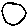
Label: moon